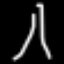
Label: The Eiffel Tower